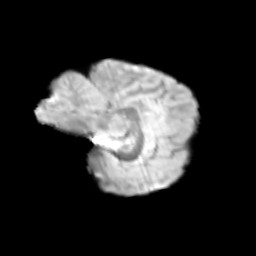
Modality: T2w
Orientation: sagittal
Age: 12
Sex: female
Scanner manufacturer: siemens
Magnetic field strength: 3 T
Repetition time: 3.8 s
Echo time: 0.07 s